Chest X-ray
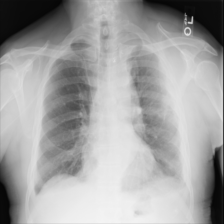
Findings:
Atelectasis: negative
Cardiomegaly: negative
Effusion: negative
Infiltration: negative
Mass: negative
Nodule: negative
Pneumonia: negative
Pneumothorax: negative
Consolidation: positive
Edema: negative
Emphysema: negative
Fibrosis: negative
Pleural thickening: positive
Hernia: negative